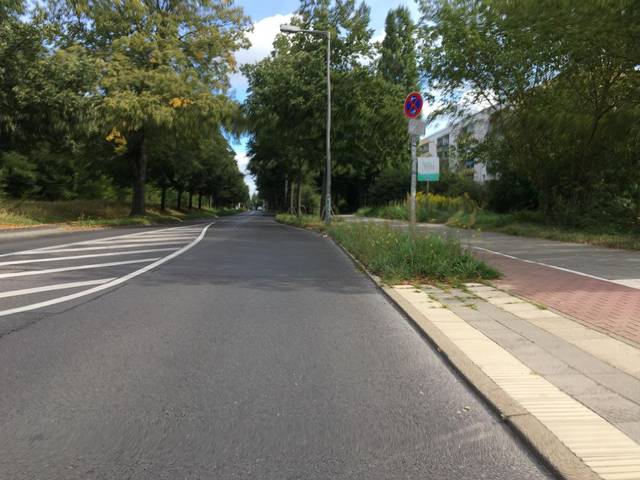
Region: Germany
Coordinates: 52.624, 13.493